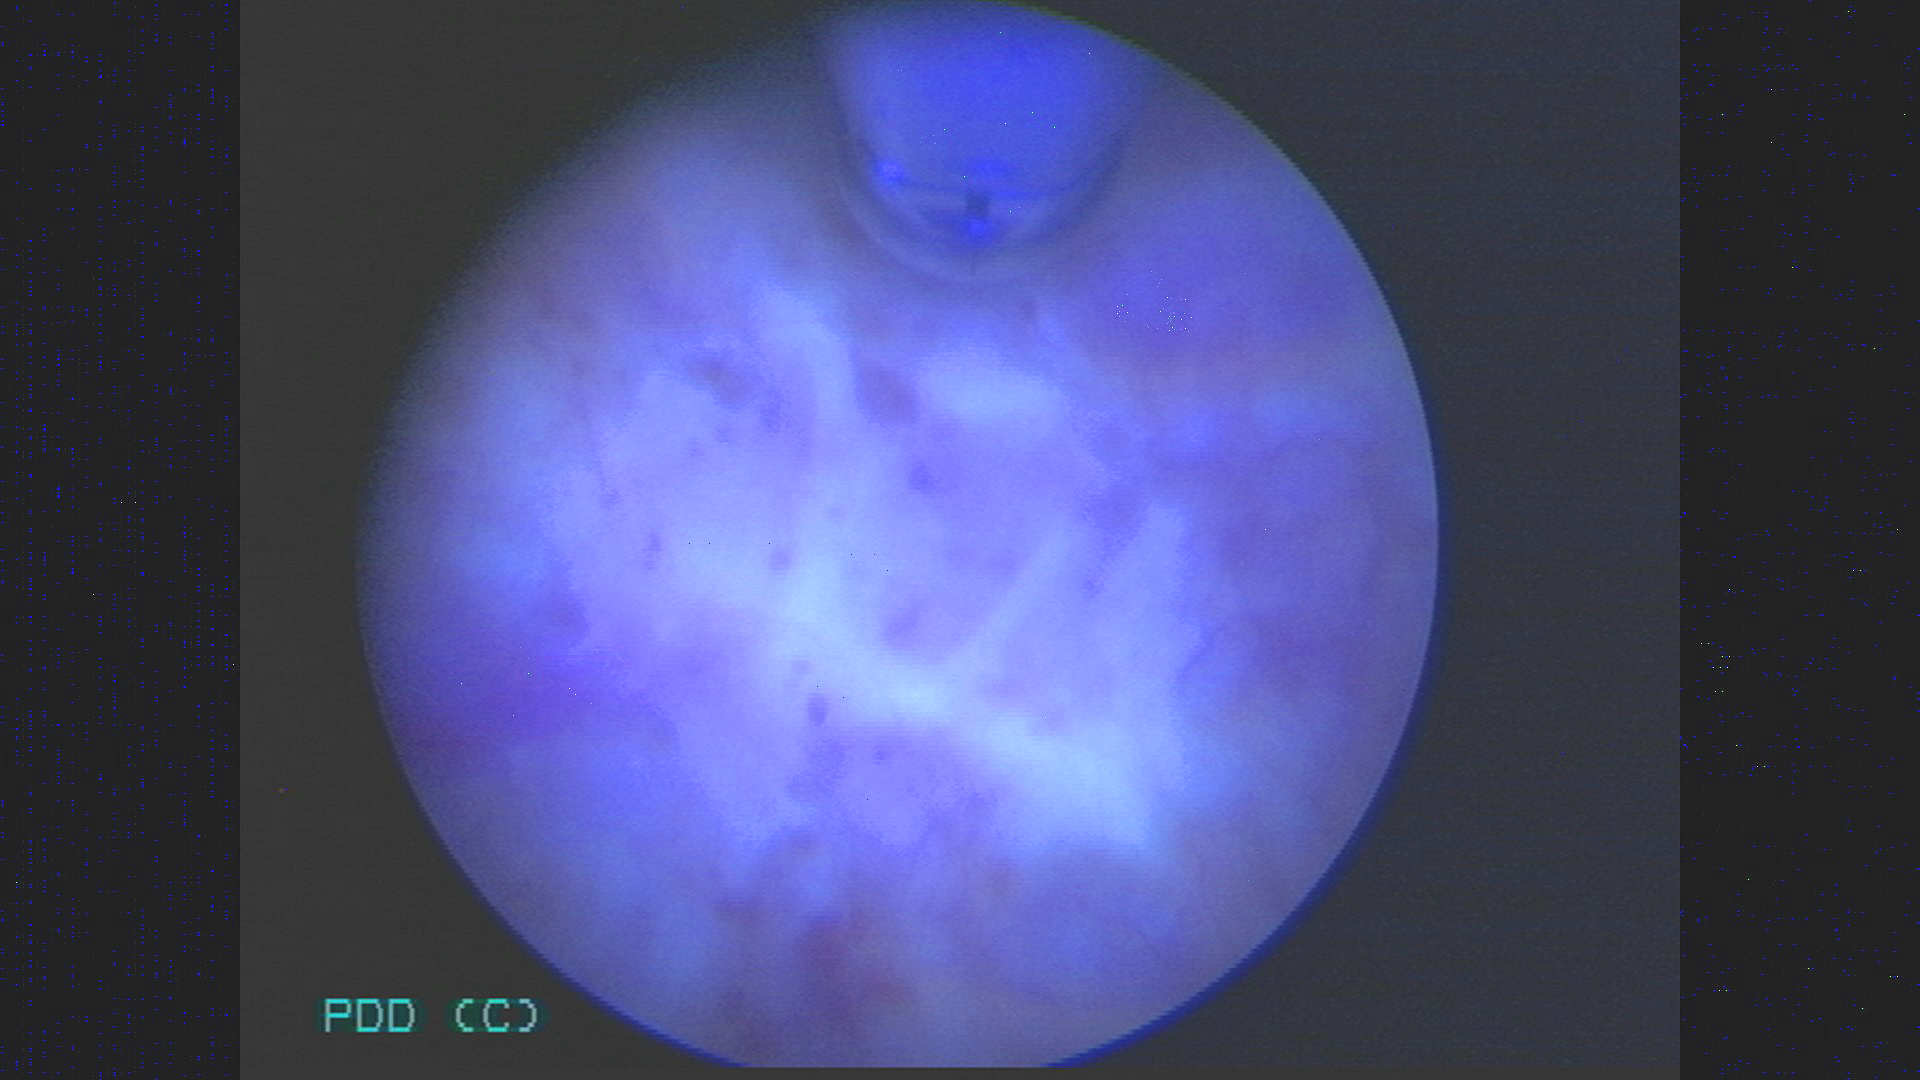
Modality: BLC
Class: Non-malignant
Subclass: BenignNOS
Lesion: L2
Morphology: Non-papillary
Bladder cancer association: No